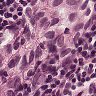
Metastatic tissue present: yes